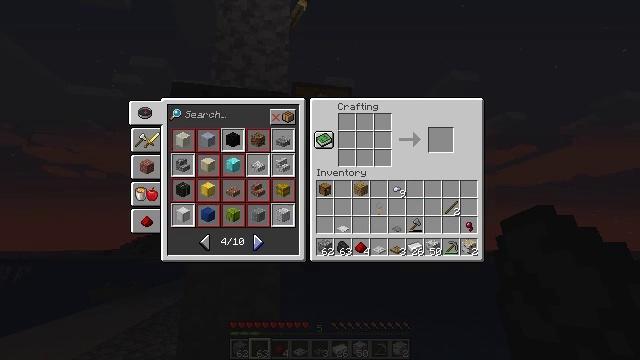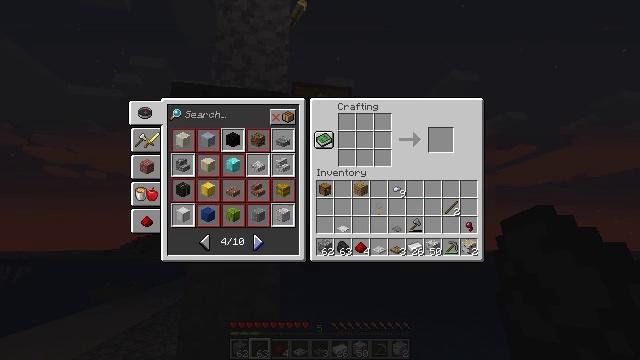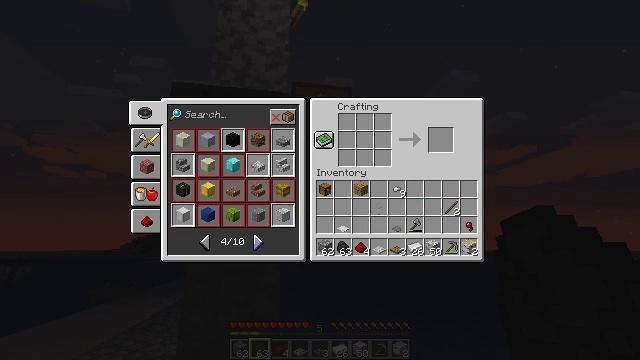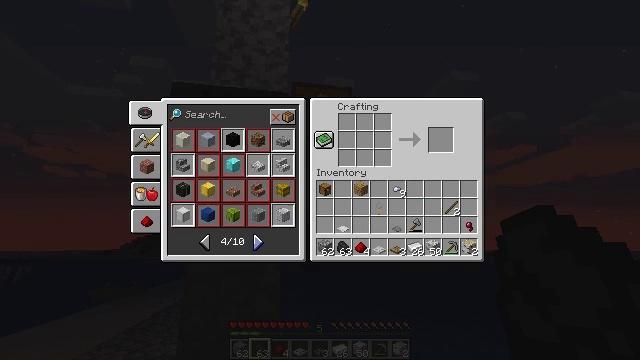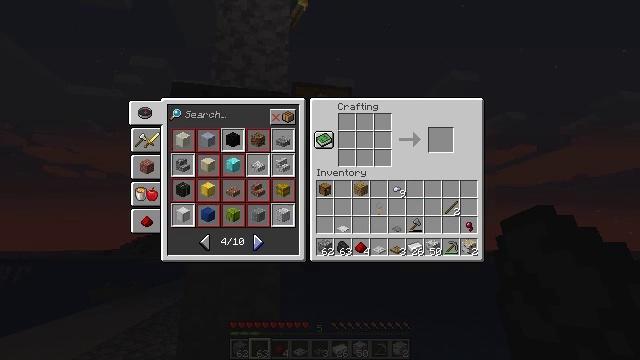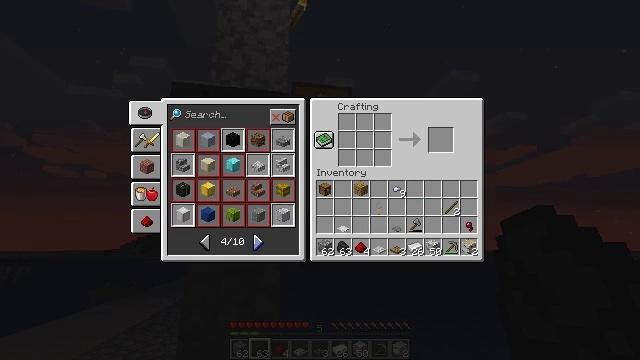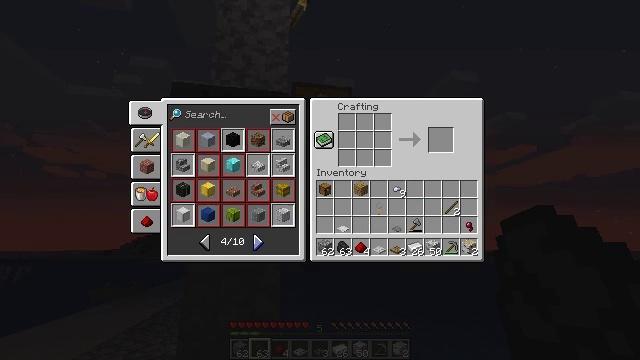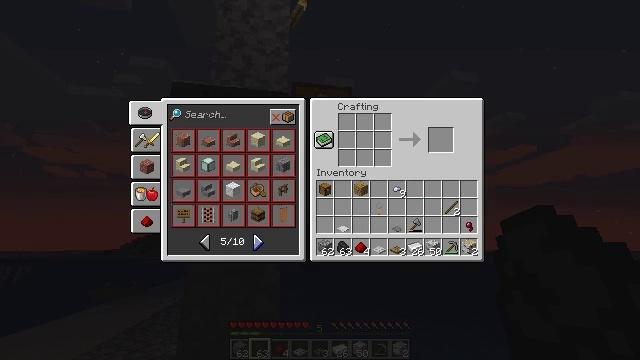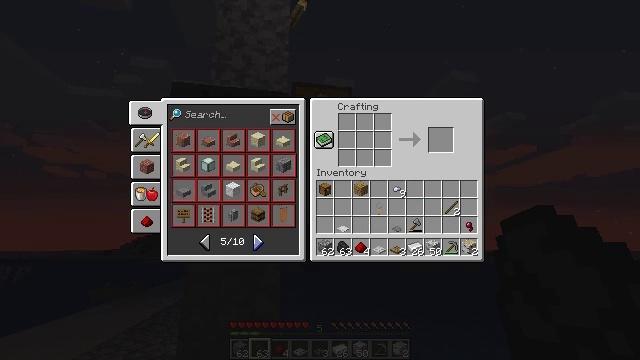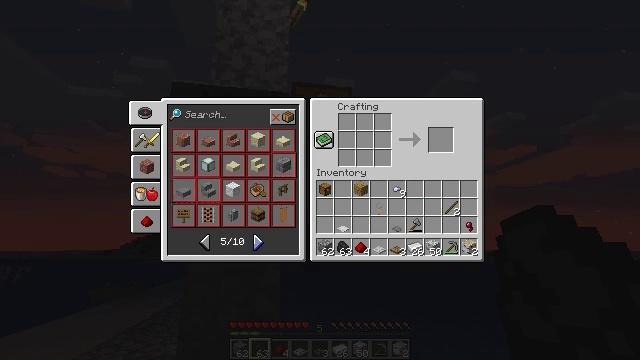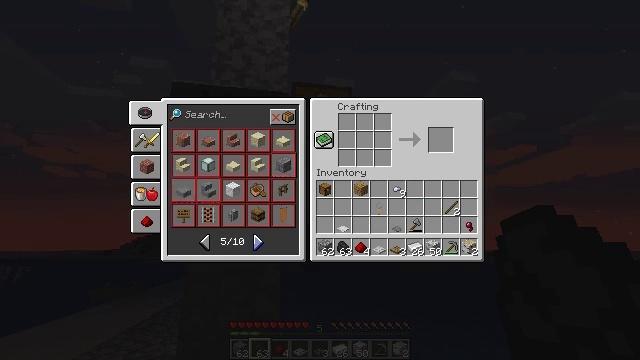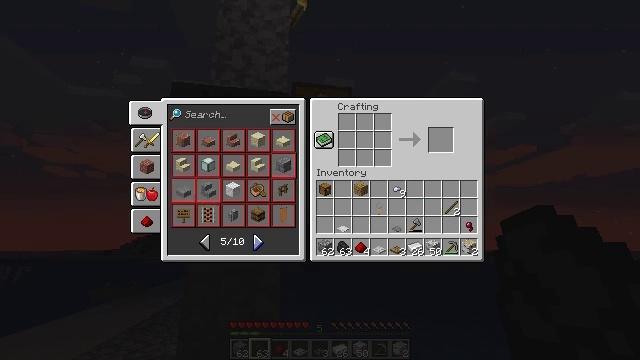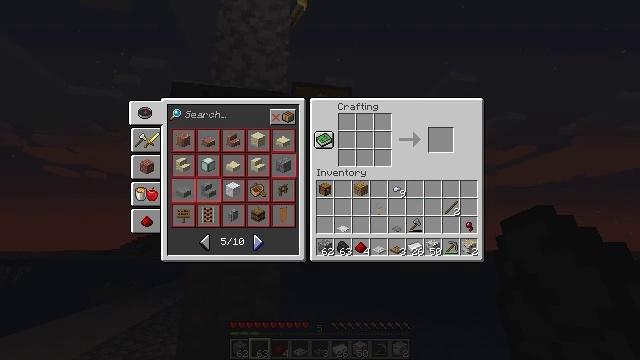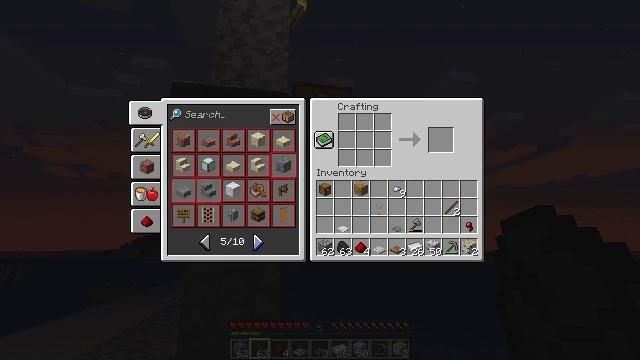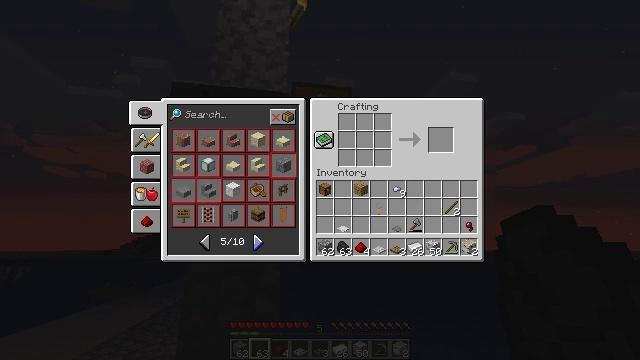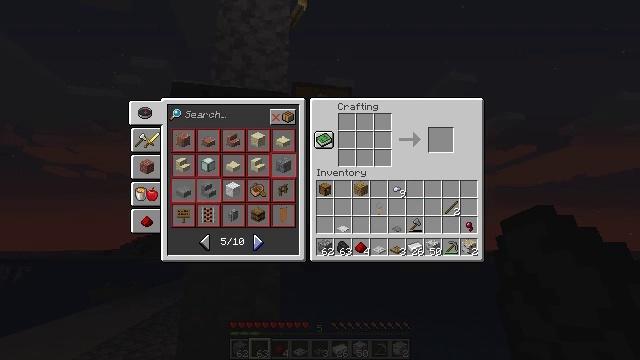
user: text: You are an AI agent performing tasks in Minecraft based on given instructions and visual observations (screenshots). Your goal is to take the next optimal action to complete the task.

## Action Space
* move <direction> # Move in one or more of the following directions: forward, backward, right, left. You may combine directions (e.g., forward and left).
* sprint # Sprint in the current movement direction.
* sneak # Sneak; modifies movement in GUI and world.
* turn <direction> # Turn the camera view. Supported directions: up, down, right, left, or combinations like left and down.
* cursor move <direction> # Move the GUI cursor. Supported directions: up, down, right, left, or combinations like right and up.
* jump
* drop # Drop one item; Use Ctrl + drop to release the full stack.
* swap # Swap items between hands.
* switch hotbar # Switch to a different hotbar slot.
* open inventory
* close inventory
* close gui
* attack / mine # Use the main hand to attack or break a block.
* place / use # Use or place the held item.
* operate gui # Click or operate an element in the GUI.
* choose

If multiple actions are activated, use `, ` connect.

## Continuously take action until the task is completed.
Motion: motion action
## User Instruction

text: Form a detector rail with stone pressure plate, iron, and redstone.
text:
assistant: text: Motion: no_op
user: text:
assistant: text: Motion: no_op
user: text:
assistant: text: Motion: no_op
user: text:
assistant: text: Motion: no_op
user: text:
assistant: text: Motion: no_op
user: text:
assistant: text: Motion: no_op
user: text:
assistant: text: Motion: operate gui
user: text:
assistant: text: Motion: operate gui
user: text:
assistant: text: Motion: operate gui
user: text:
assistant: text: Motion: no_op
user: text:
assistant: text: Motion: no_op
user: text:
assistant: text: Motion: no_op
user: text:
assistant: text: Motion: no_op
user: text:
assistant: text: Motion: no_op
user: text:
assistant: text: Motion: no_op
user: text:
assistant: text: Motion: no_op
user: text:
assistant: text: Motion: no_op
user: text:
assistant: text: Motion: no_op
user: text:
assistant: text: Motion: no_op
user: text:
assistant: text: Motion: no_op
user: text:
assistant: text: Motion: no_op
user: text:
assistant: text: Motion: no_op
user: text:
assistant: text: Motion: no_op
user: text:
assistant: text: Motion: no_op
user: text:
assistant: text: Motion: no_op
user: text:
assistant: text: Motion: no_op
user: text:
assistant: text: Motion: no_op
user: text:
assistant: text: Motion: no_op
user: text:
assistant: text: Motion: no_op
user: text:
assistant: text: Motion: no_op